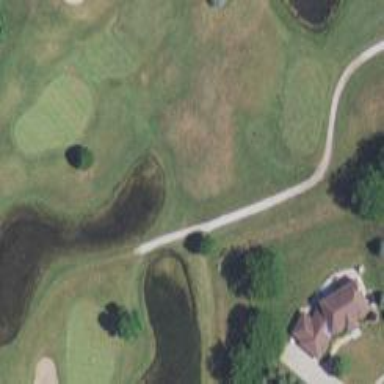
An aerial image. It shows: Scenic view of water hazard on golf course. The natural water feature adds beauty to the landscape.